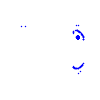
Particle: proton